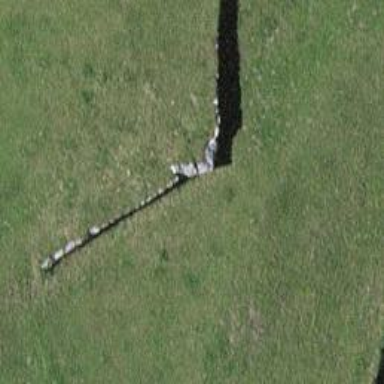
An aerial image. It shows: Wall made of dry stone.